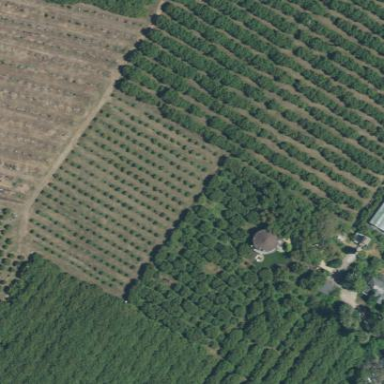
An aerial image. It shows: Orchard filled with beautiful avocado trees.